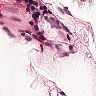
Metastatic tissue present: no